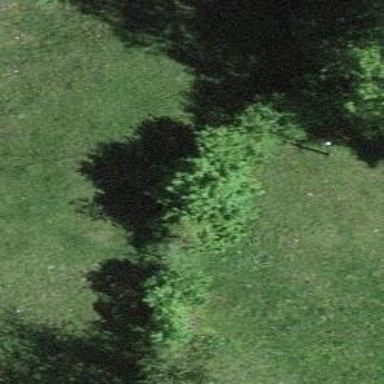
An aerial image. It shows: Hedge acting as barrier.